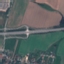
Land use / land cover class: Highway